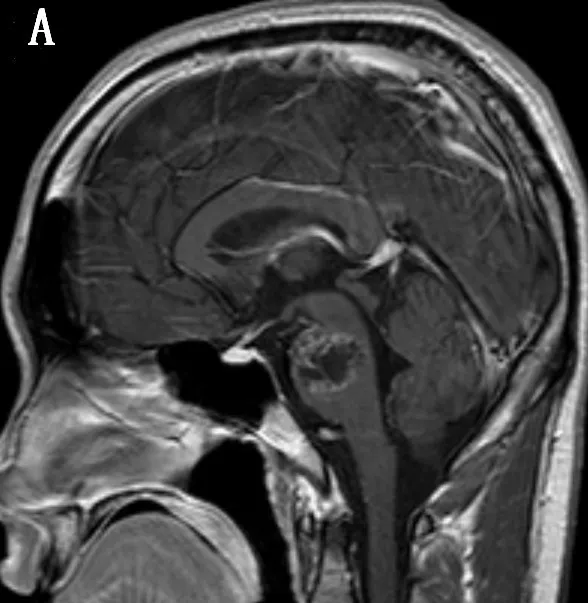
Nine-month after the first operation, magnetic resonance imaging revealed a local recurrence of primary tumor, which showed heterogeneous enhancement on post contrast imaging (A). Two-year after secondary surgery plus radiotherapy.
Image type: radiology (mri)